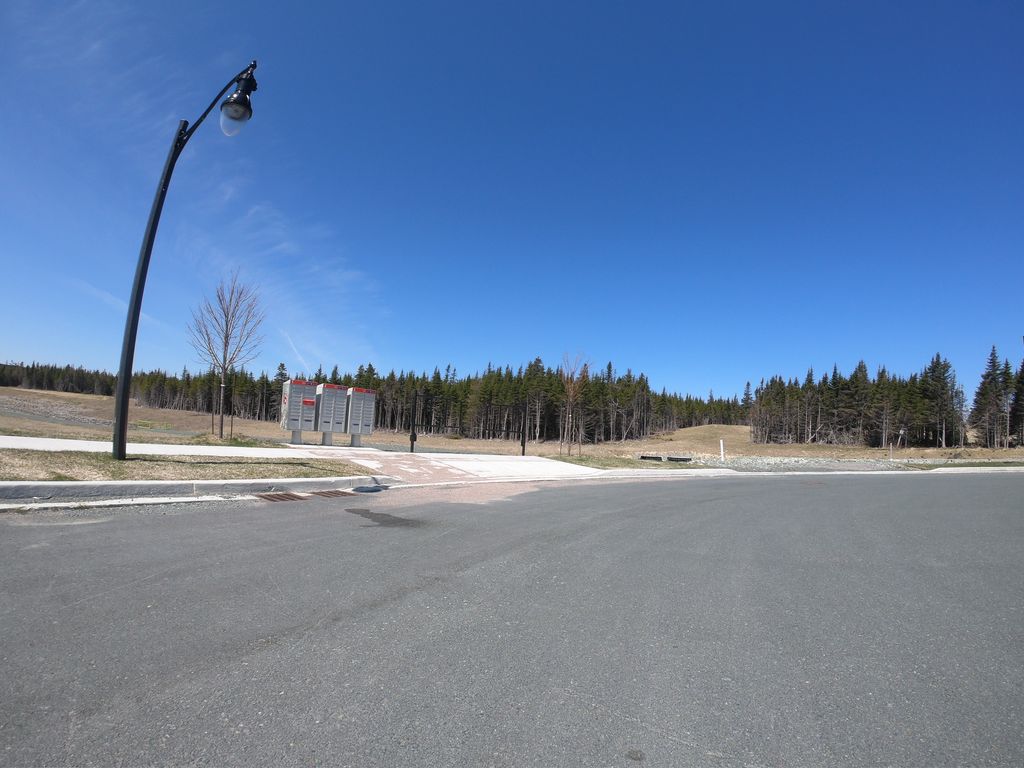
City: st_johns